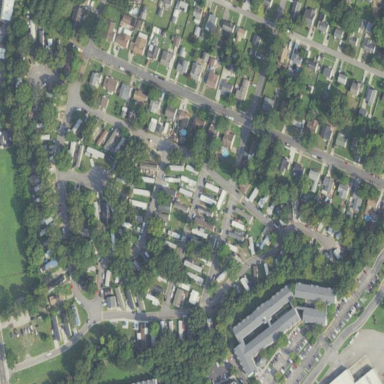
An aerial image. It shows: Residential area designated as trailer park.